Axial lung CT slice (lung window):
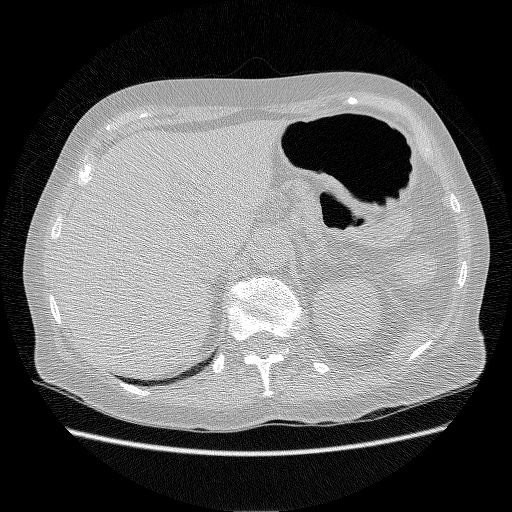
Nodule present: no